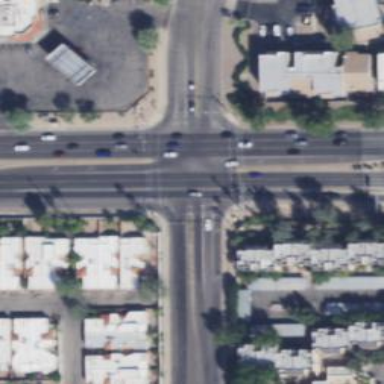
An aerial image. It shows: Marked road crossing.